Aerial crown-view tile of a tropical tree (Barro Colorado Island, Panama), acquired 20250317:
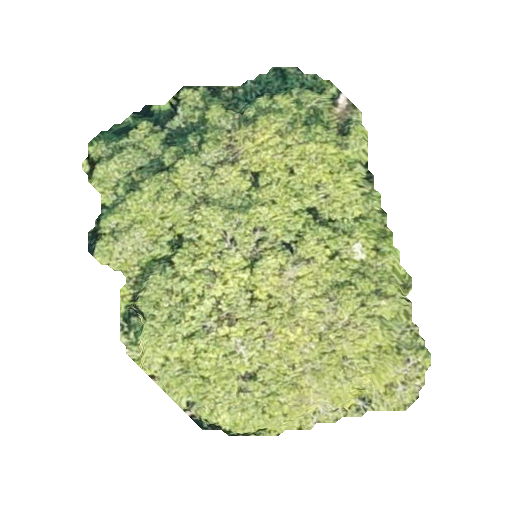
Species: Handroanthus guayacan
GBIF accepted scientific name: Handroanthus guayacan
Crown area: 136.671 m²